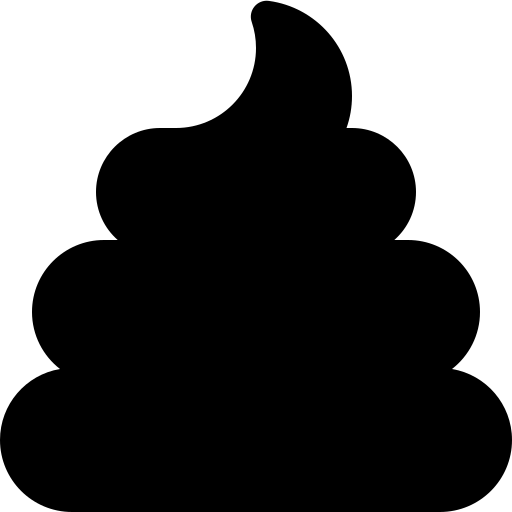
Tags: icon, FontAwesome, fa-icon, solid, poop